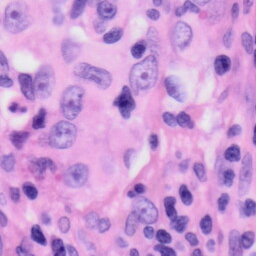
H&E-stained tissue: Skin